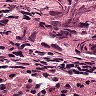
Metastatic tissue present: yes